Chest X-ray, AP view. Patient: 18 years old, sex M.
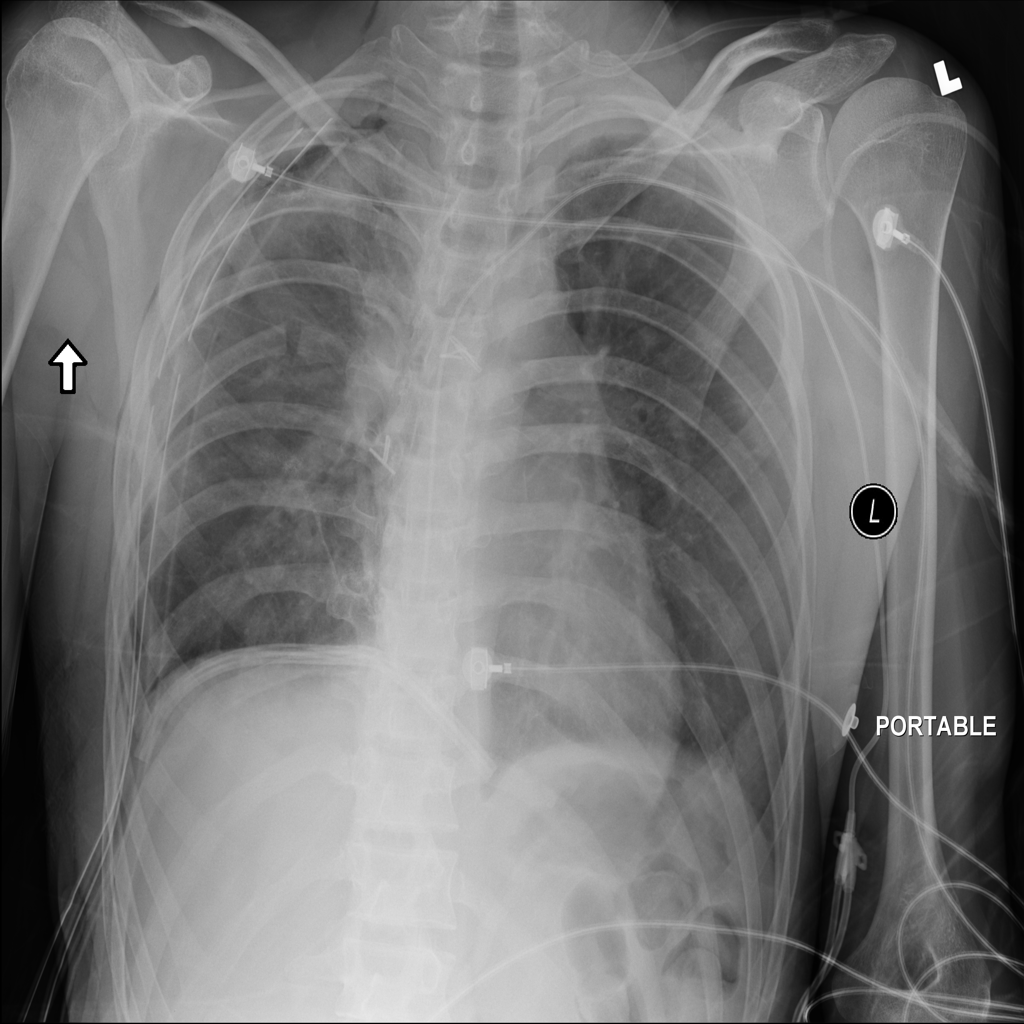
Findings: No Finding